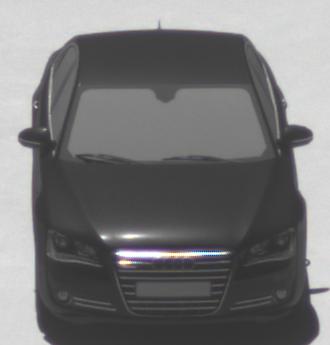
Make: Audi
Model: A8 D4
Model produced from: 2009
Model produced until: 2017
Doors: 4
Color: black
Road condition: wet road
Daytime: midday
Contrast: high contrast